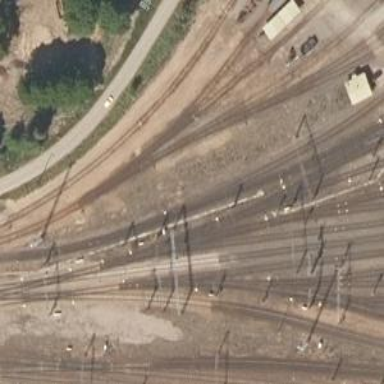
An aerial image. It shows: Railway yard in service.